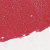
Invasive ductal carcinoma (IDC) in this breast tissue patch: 0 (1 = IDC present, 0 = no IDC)